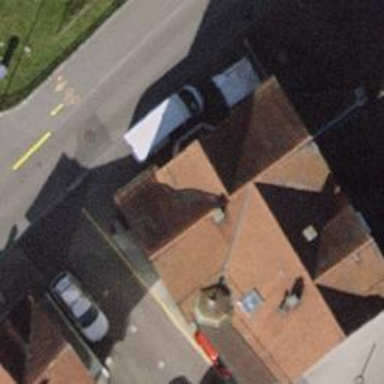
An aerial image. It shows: Fast food establishment.